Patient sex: M
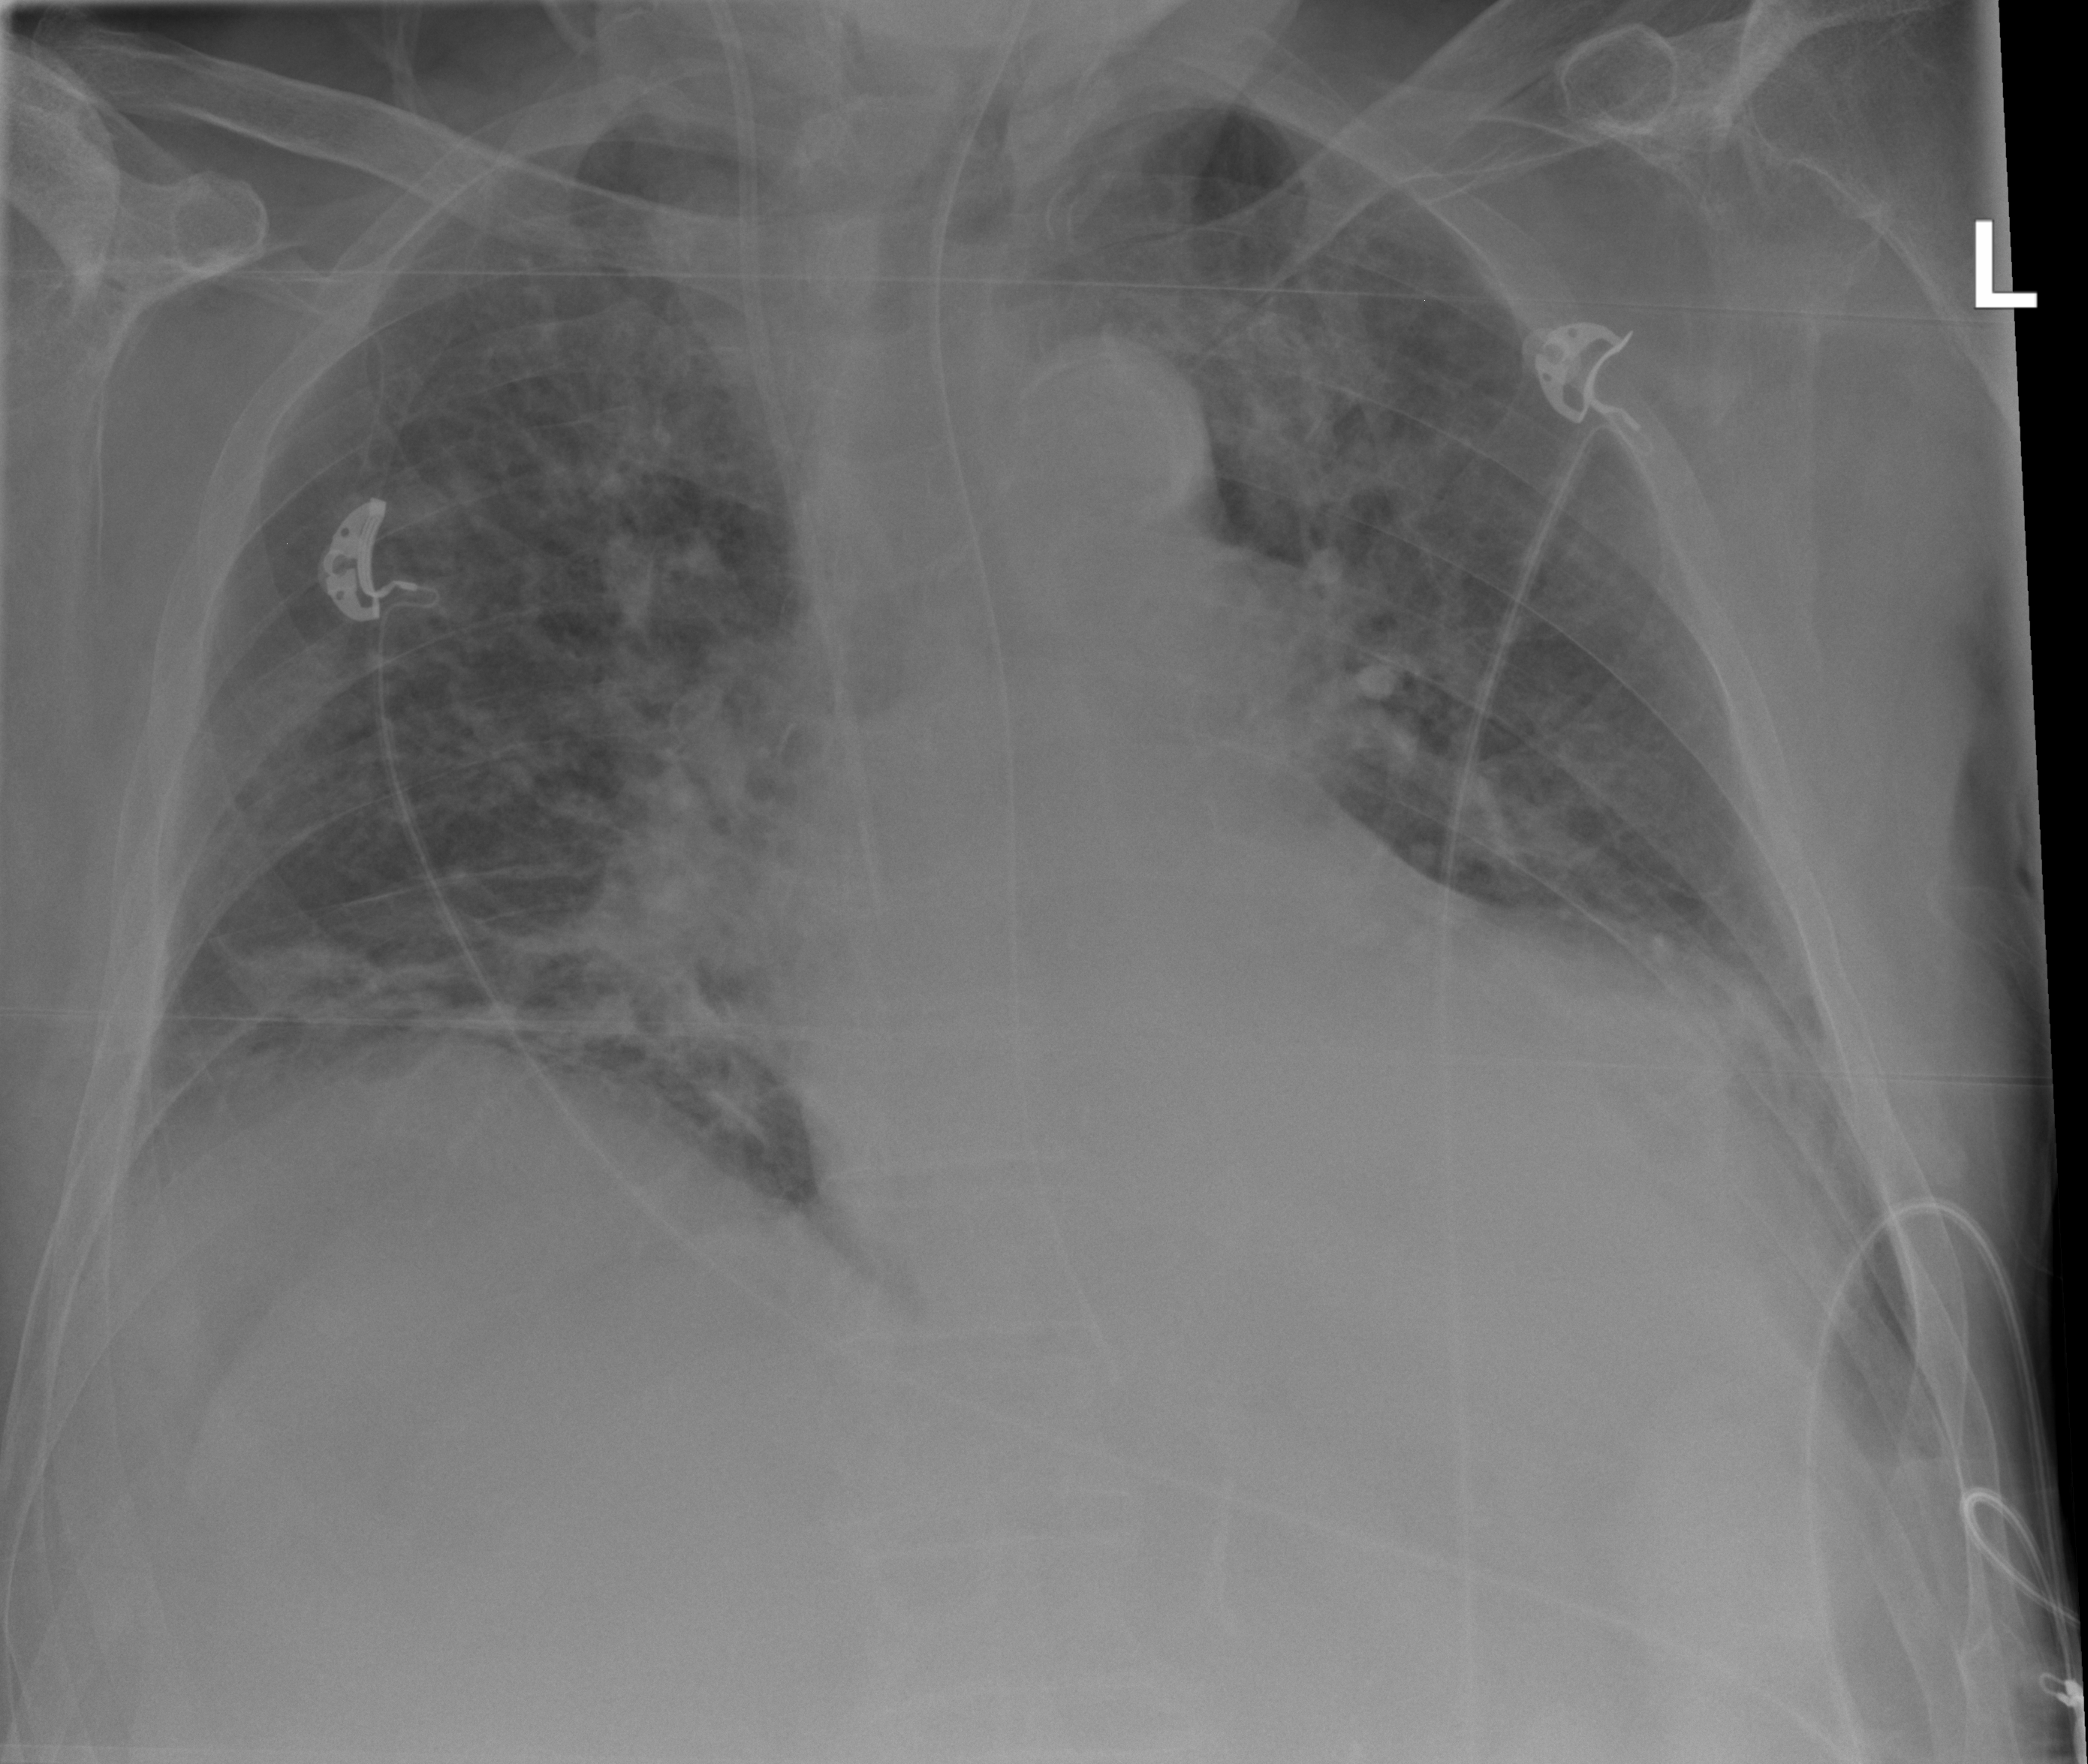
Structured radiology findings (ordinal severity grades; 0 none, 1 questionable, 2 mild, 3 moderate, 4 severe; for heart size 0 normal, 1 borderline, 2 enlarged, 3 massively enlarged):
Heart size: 1
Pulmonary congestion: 2
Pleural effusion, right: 1
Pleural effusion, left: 2
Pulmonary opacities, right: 2
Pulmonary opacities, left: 1
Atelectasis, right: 2
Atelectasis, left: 2